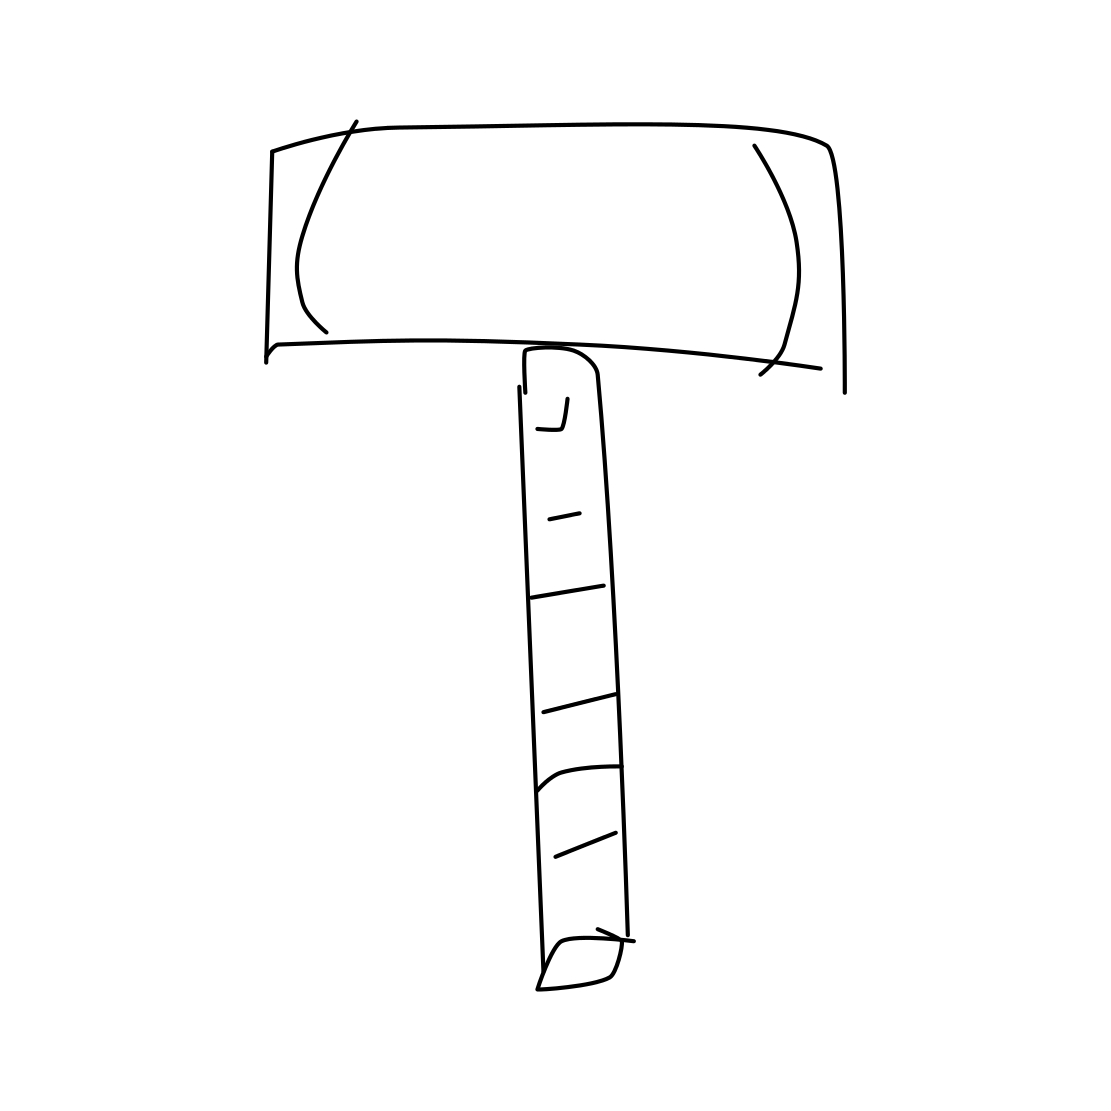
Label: hammer